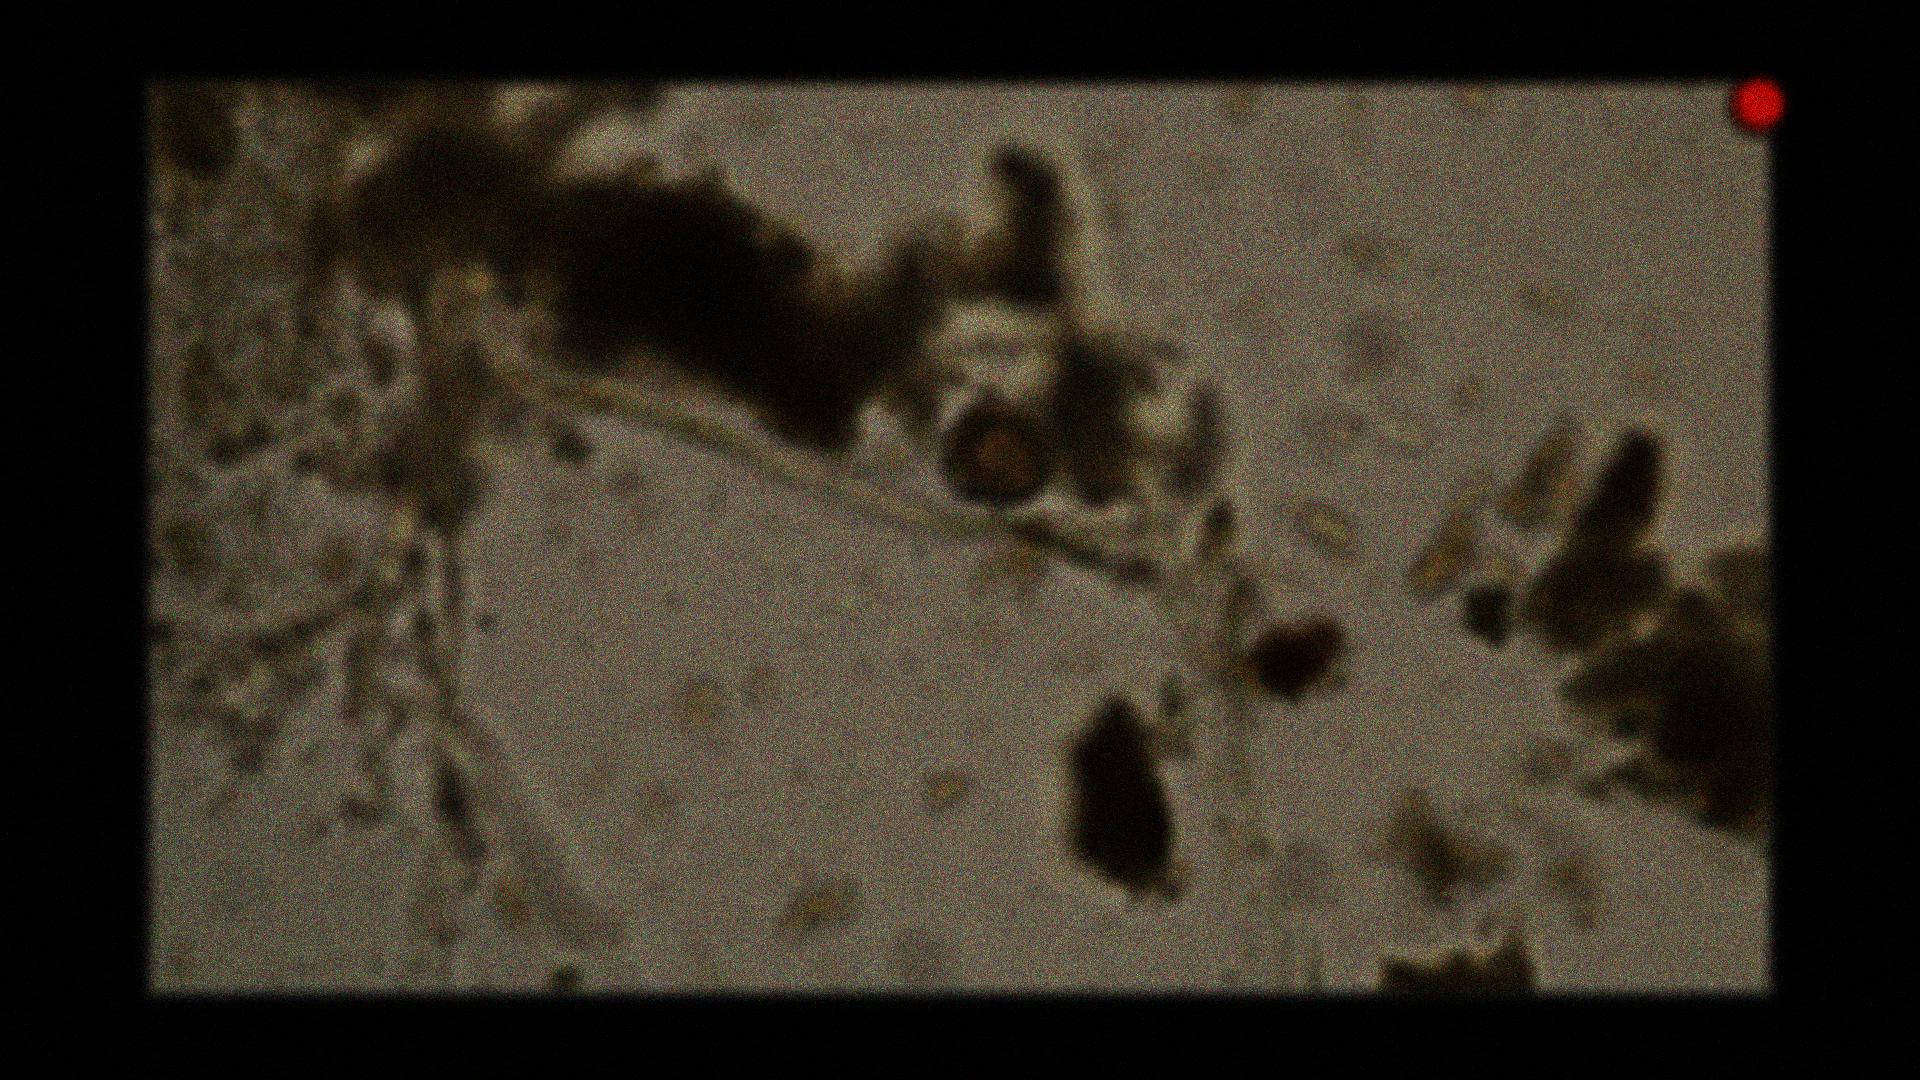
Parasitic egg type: Taenia spp. egg